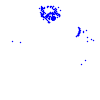
Particle: electron